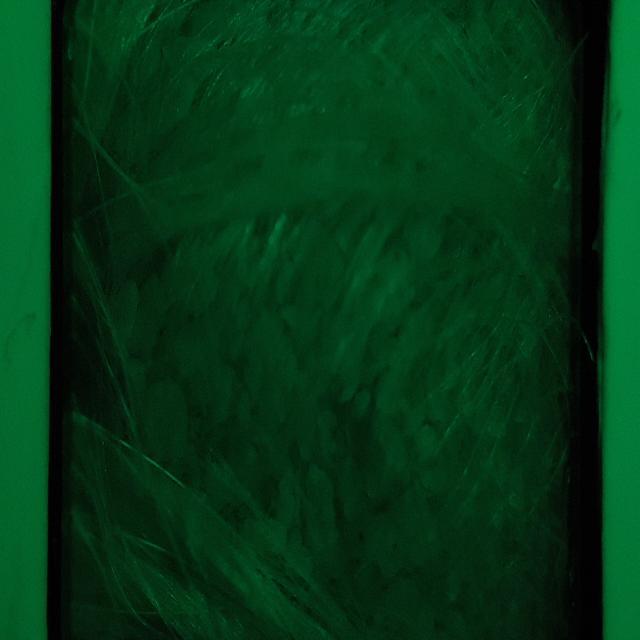
Healthy canine skin — no visible lesions, inflammation, or abnormalities. The skin and coat appear normal.